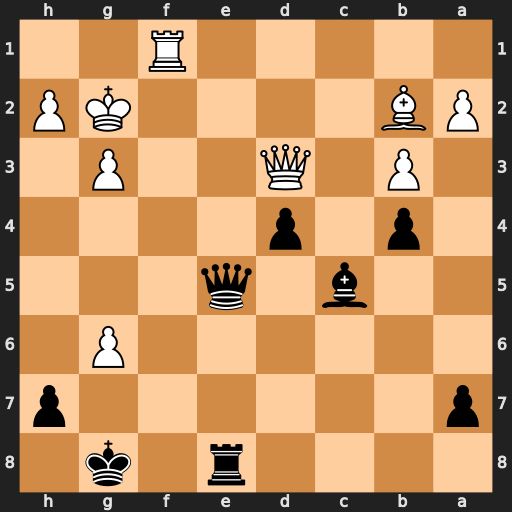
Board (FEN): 4r1k1/p6p/6P1/2b1q3/1p1p4/1P1Q2P1/PB4KP/5R2
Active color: b
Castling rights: -
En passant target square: -
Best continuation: Qe2+ Qxe2 Rxe2+ Kf3 Rxb2